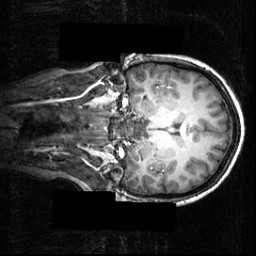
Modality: T1w
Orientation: coronal
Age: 20
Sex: female
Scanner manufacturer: siemens
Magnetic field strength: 3.951 T
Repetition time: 1.5 s
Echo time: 0.00335 s